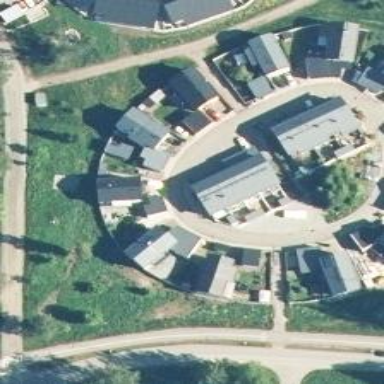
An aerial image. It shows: Living street.